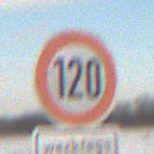
Verkehrszeichen: Geschwindigkeit120
Zusatzzeichen unten: ZeitangabenMitBeschraenkungAufWochentage7
Umgebung: Outdoor, Nature
Tageszeit: MorningAfternoon
Wetter: Overcast
Licht: Natural
Jahreszeit: Winter
Kontrast: LowContrast